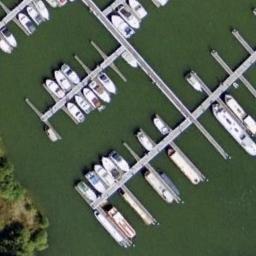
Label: harbor